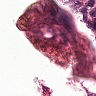
Metastatic tissue present: no